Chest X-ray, PA view. Patient: 57 years old, sex F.
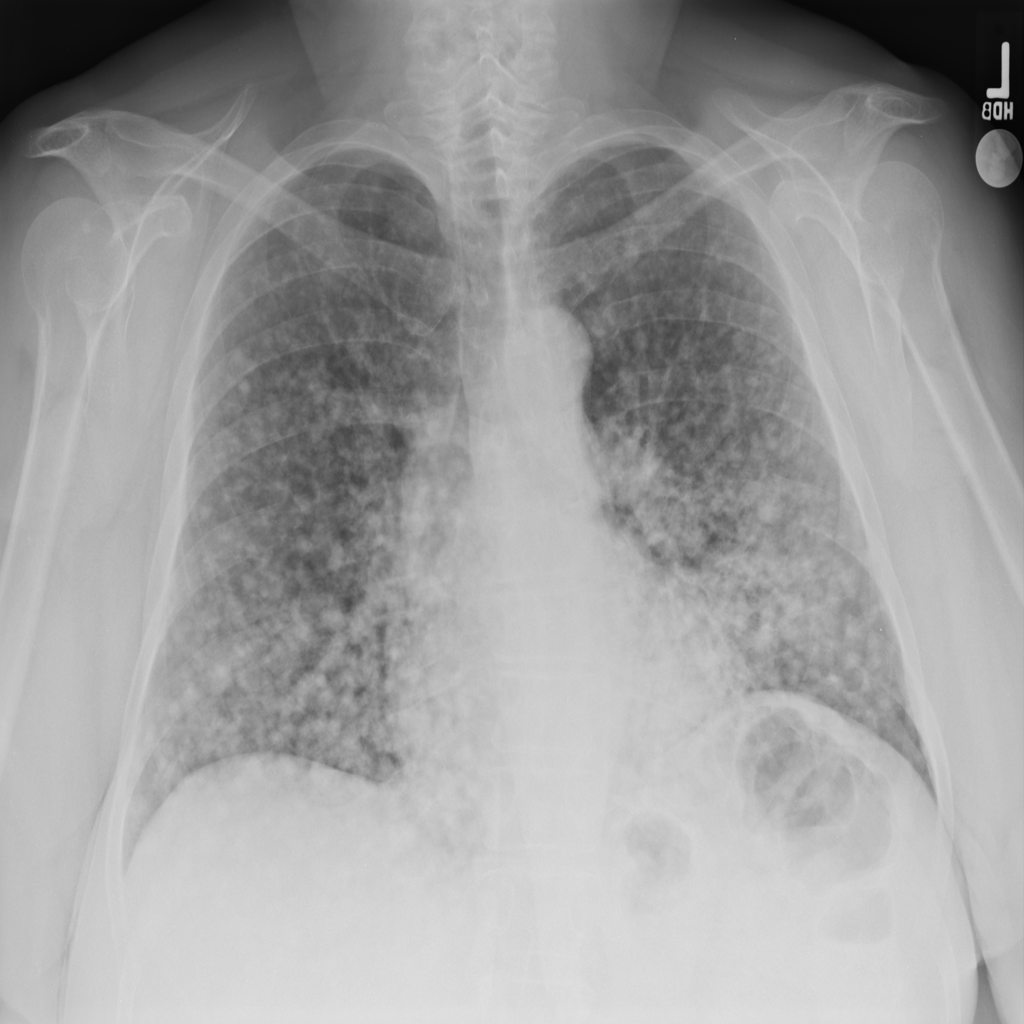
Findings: Consolidation, Nodule